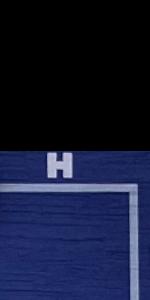
Label: Empty